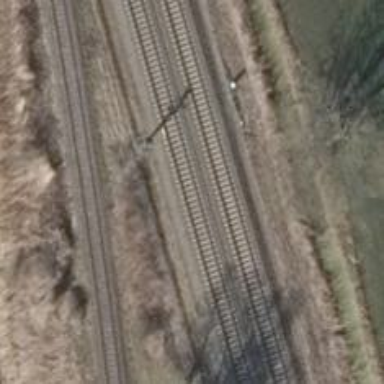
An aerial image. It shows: Railway signal.